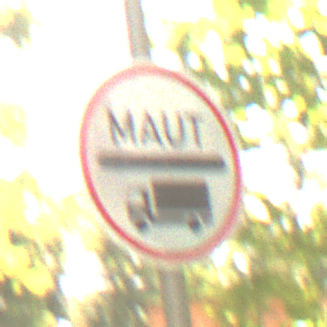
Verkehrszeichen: Mautpflicht
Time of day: Midday
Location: Outdoor (Nature)
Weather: PartlyCloudy
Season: NotSpecified
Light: Natural